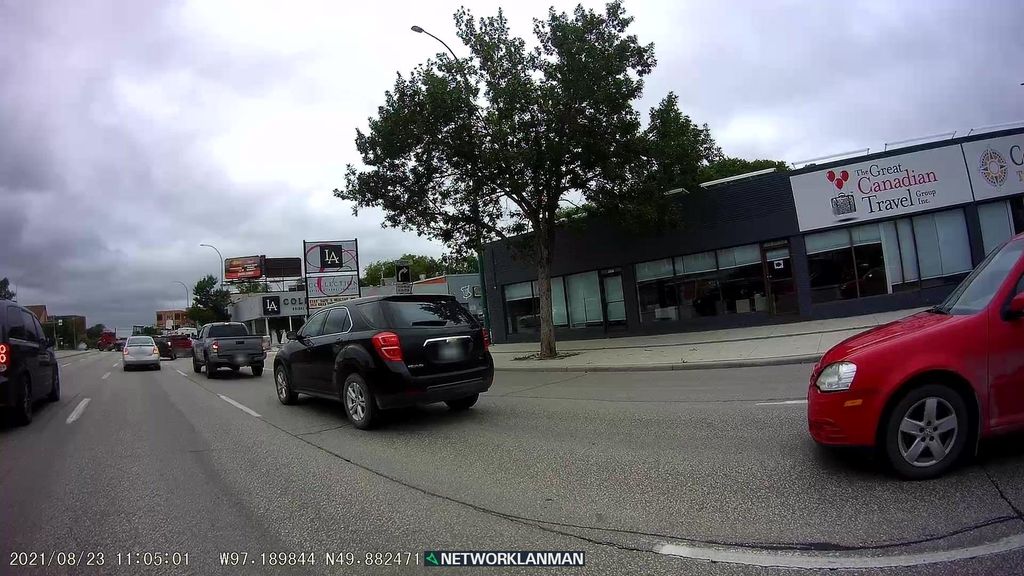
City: winnipeg